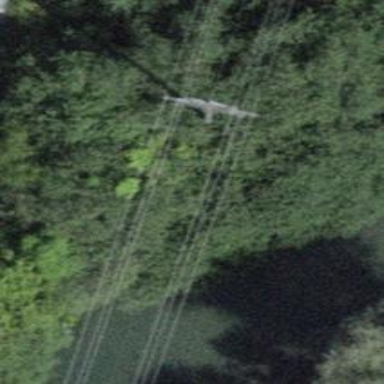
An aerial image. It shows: Power tower.